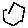
Label: hexagon